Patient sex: M
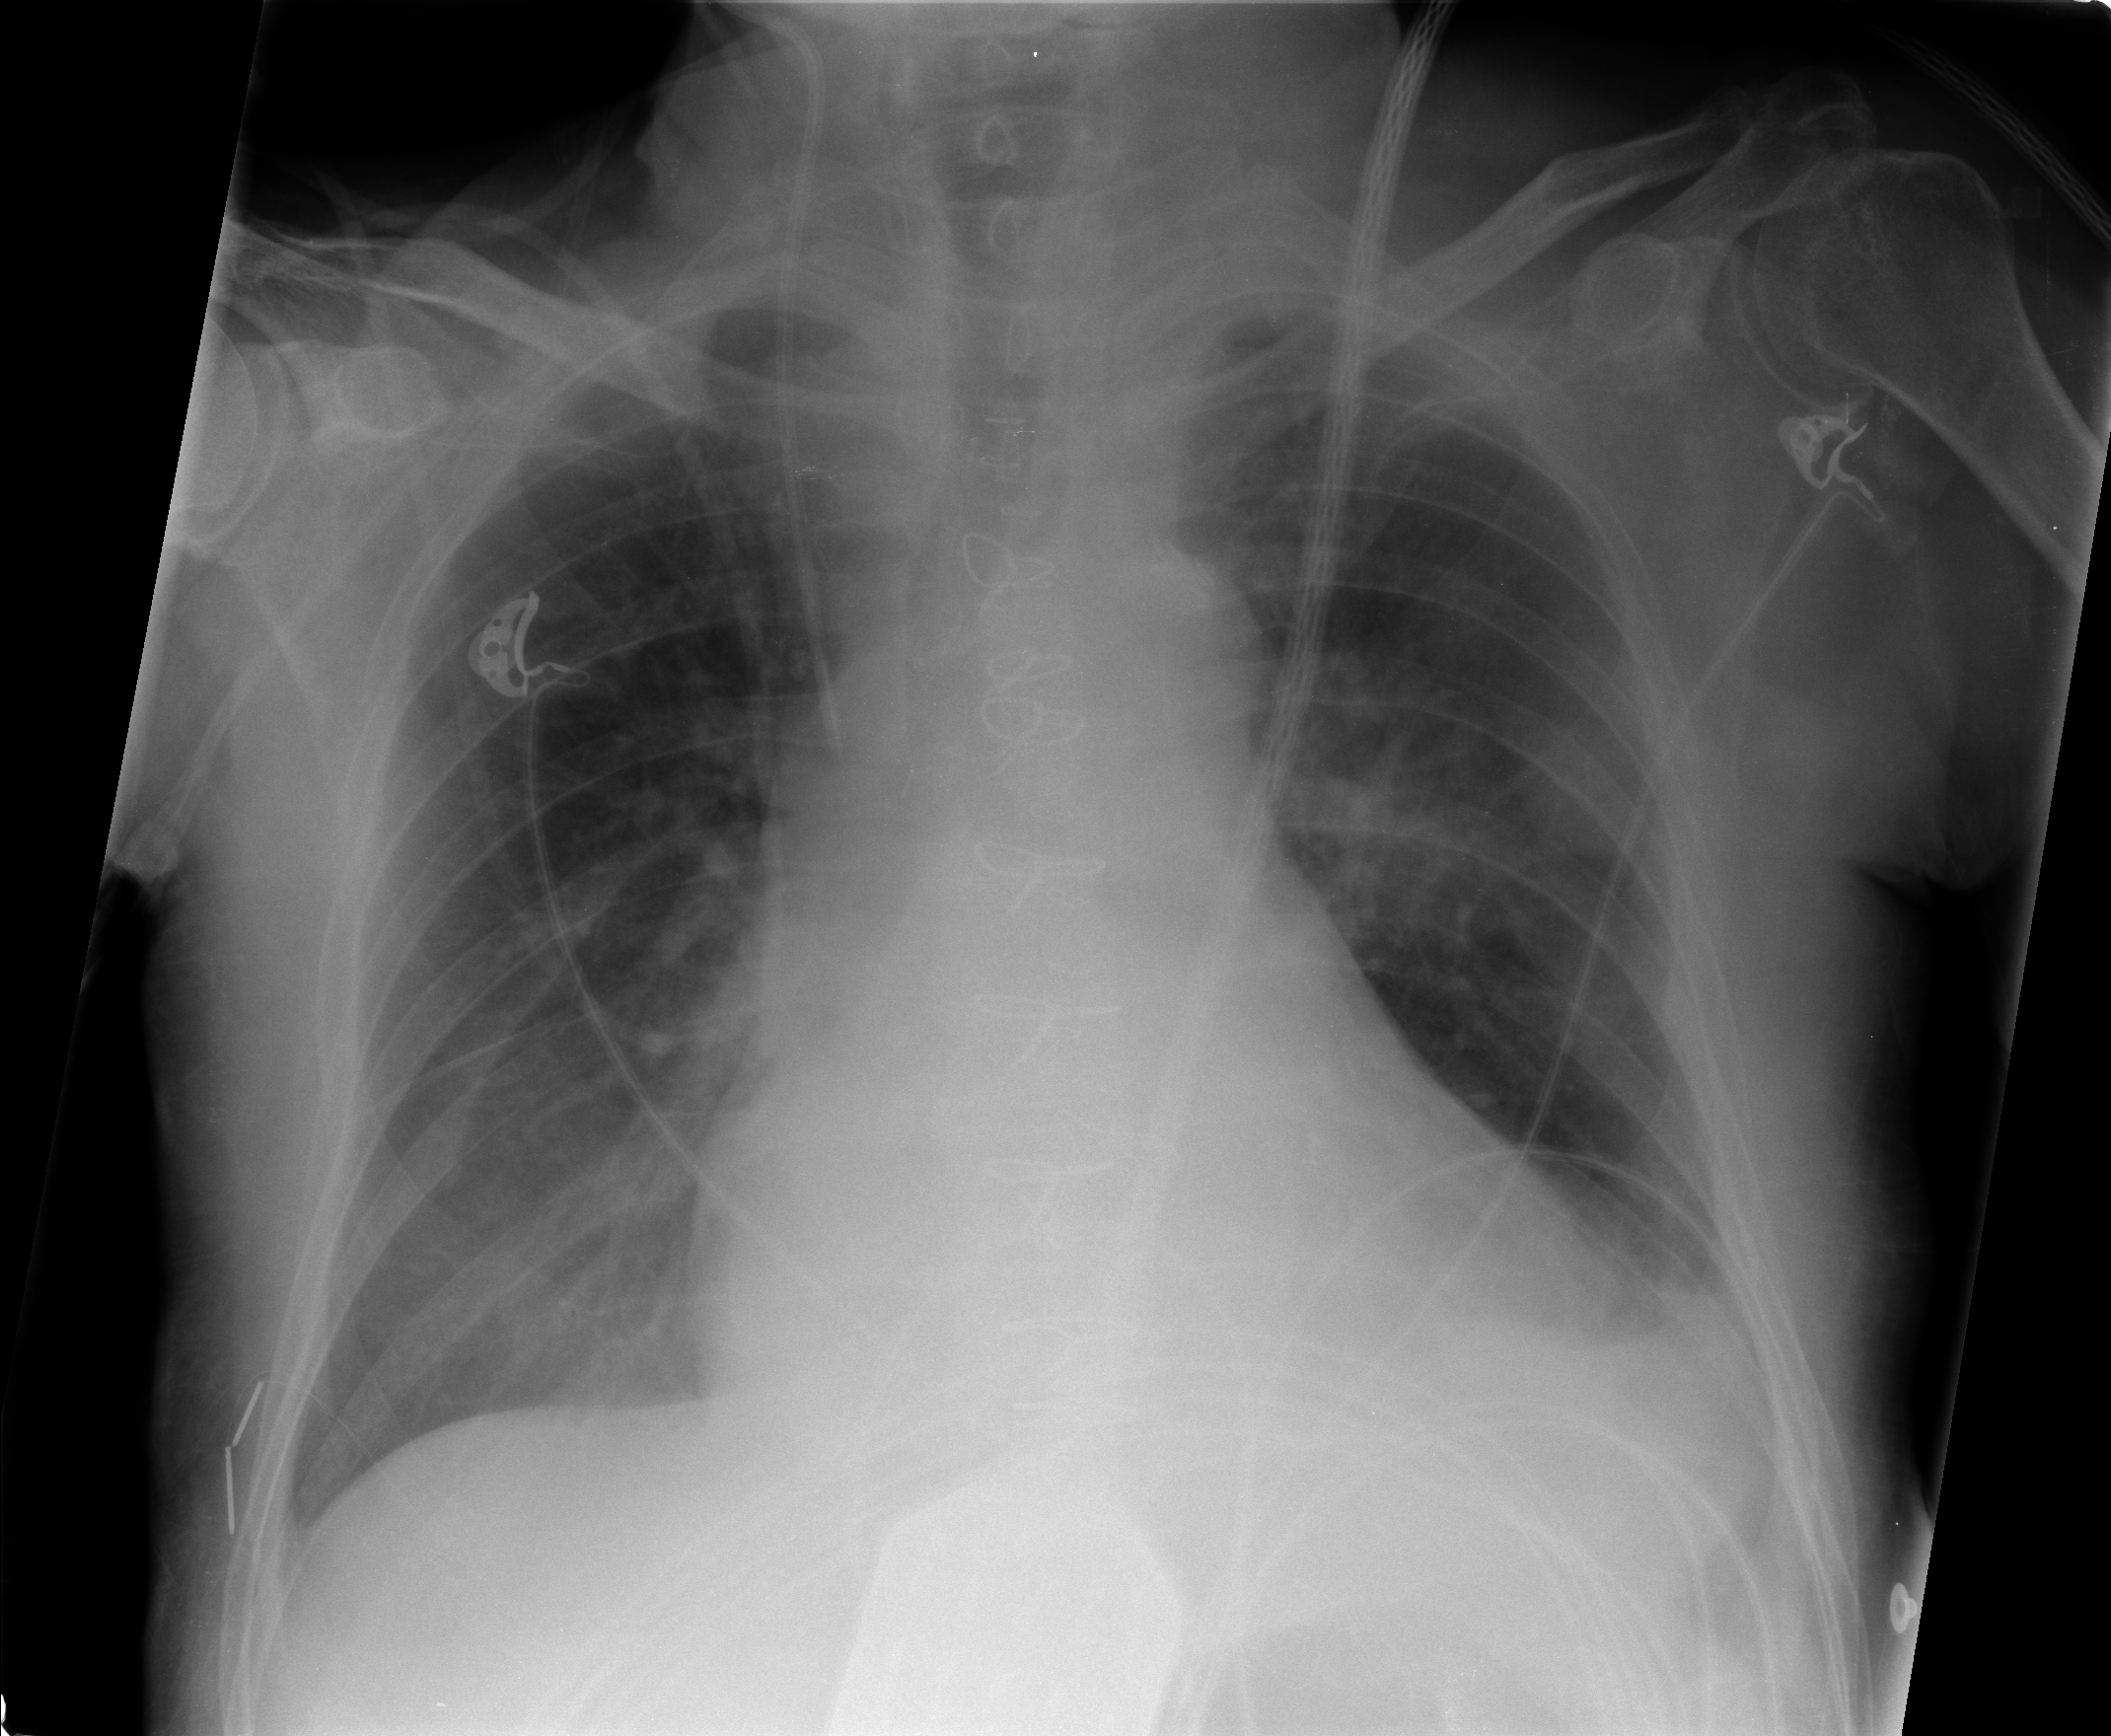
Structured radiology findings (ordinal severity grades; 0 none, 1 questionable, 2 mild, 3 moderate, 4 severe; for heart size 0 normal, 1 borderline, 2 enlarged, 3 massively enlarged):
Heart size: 3
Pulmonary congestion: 2
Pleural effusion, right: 0
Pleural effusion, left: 2
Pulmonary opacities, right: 0
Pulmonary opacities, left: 1
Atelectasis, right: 2
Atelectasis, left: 2